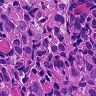
Metastatic tissue present: yes